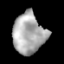
Tissue: lung
Cell type: Epithelial cells
Senescence score: 0.2145
Nuclear area (px): 1264
Mean DAPI intensity: 171.582